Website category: university
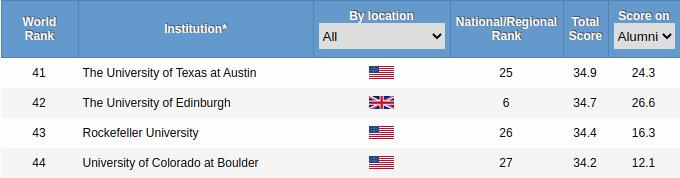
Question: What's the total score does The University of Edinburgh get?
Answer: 34.7

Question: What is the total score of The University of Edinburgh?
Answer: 34.7

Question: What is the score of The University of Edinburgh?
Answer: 34.7

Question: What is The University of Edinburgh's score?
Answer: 34.7

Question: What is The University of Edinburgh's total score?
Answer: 34.7

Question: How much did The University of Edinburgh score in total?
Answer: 34.7

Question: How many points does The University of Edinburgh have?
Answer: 34.7

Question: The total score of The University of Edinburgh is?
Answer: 34.7

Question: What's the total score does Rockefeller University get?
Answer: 34.4

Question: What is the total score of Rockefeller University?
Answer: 34.4

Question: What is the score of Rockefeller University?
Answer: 34.4

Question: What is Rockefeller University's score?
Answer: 34.4

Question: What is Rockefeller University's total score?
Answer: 34.4

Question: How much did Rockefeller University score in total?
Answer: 34.4

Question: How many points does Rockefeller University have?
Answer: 34.4

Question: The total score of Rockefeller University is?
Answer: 34.4

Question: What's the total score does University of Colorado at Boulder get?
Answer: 34.2

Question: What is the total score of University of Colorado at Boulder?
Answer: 34.2

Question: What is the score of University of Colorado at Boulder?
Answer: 34.2

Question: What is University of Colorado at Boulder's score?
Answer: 34.2

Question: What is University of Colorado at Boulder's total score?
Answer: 34.2

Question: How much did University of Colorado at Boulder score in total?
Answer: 34.2

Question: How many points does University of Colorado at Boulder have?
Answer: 34.2

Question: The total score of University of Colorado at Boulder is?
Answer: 34.2

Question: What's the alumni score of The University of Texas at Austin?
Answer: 24.3

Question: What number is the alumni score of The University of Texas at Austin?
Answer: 24.3

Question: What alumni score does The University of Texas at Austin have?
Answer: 24.3

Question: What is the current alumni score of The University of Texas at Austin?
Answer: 24.3

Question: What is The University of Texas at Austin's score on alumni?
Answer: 24.3

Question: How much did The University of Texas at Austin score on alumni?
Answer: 24.3

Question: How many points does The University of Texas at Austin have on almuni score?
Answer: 24.3

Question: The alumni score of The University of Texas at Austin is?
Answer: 24.3

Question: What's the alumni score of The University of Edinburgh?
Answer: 26.6

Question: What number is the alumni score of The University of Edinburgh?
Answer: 26.6

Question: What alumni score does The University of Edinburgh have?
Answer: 26.6

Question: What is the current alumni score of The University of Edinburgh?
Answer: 26.6

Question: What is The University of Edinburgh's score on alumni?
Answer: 26.6

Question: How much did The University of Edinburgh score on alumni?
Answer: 26.6

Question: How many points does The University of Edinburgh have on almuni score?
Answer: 26.6

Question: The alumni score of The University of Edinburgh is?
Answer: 26.6

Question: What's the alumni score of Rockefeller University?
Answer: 16.3

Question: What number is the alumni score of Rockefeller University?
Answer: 16.3

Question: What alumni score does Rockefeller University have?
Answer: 16.3

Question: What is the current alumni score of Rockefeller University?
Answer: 16.3

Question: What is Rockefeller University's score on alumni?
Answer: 16.3

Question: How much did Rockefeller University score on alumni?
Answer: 16.3

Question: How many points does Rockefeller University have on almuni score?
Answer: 16.3

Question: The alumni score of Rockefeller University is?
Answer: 16.3

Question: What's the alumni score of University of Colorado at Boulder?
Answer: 12.1

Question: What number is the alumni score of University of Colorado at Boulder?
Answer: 12.1

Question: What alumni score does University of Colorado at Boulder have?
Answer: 12.1

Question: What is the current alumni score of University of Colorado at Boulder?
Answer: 12.1

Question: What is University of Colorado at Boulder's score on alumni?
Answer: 12.1

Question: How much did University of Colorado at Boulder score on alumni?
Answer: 12.1

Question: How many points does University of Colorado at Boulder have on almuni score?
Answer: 12.1

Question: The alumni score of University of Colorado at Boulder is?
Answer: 12.1

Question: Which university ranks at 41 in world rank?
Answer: The University of Texas at Austin

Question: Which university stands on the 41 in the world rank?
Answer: The University of Texas at Austin

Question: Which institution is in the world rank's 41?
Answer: The University of Texas at Austin

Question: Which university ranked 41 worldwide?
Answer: The University of Texas at Austin

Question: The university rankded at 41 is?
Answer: The University of Texas at Austin

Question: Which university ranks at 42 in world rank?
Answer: The University of Edinburgh

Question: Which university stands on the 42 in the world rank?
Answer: The University of Edinburgh

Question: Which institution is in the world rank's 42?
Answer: The University of Edinburgh